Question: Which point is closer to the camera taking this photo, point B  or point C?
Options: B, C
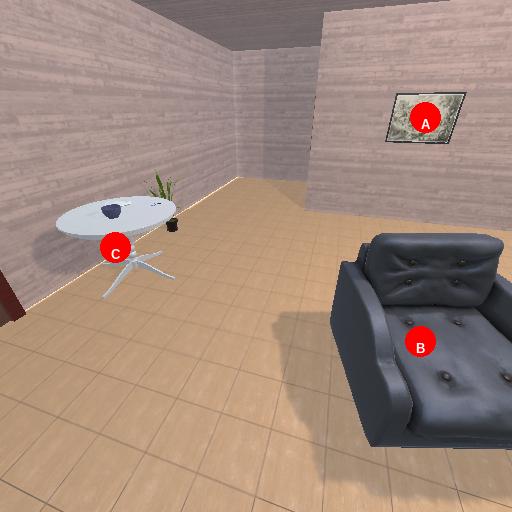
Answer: B